Question: I have a fixed size divisions in a container. I want them to be centered relatively to the container but if there is division on next line, then it should start it's position from left, see example.

As you can see, what I have now is displayed at the top of the image, all divisions are aligned in the center of the container, but notice the second line divisions - where they start their position.
The desired effect is displayed in the second example of the image. How can I achieve that with css?
HTML:
'''
<div class="container">
<div class="child">1</div>
<div class="child">2</div>
<div class="child">3</div>
<div class="child">4</div>
<div class="child">5</div>
</div>
'''
CSS:
'''
.container {
text-align:center;
}
.child {
position:relative;
display:inline-block;
width: 500px;
height: 200px;
}
'''
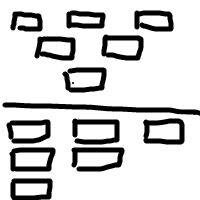
Answer: Add float:left in .child class like this
<URL>
'''
.child {
position:relative;
display:inline-block;
width: 500px;
height: 200px;
float:left;
}
'''